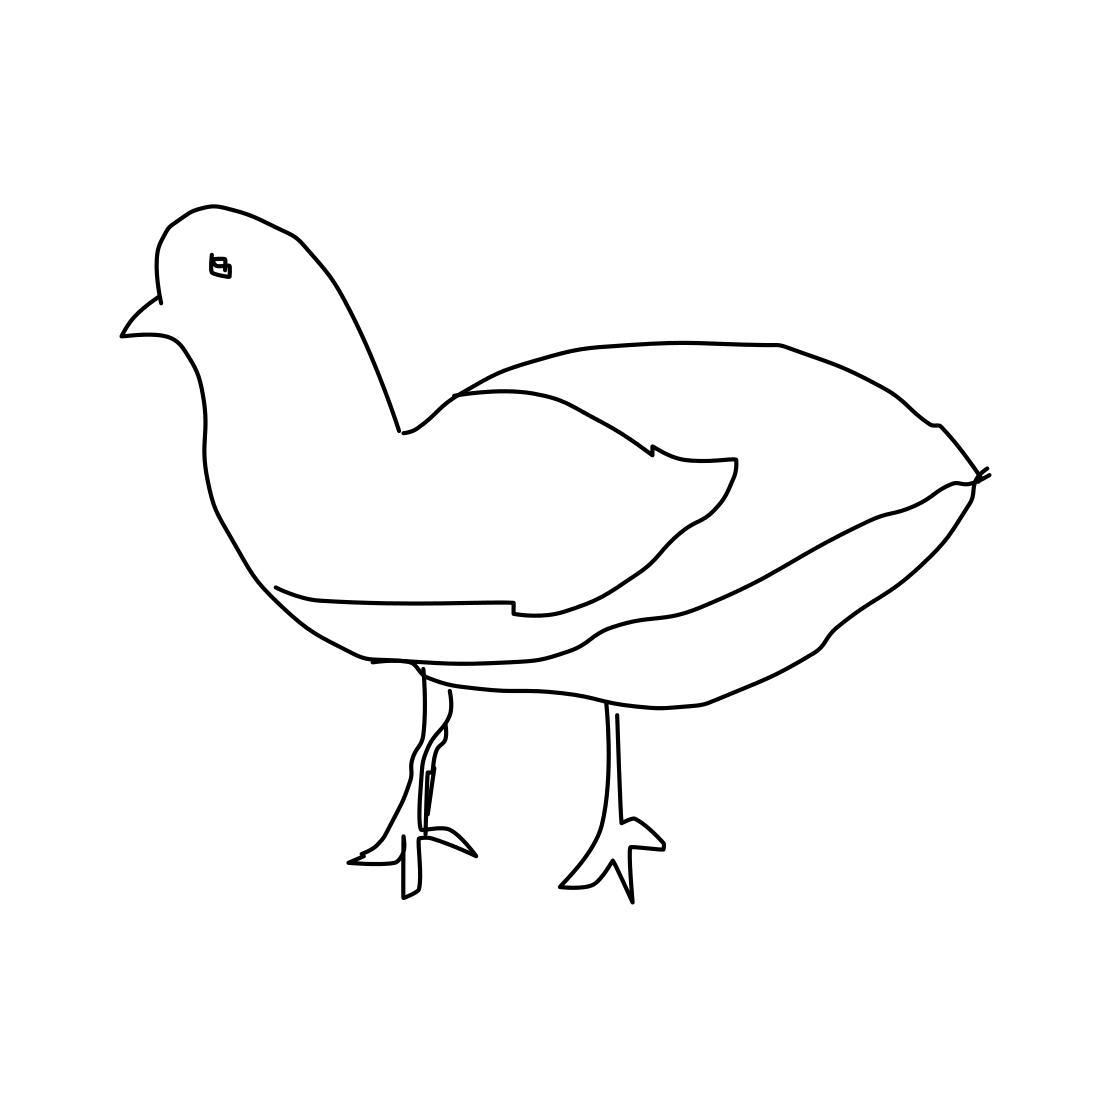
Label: seagull